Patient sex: M
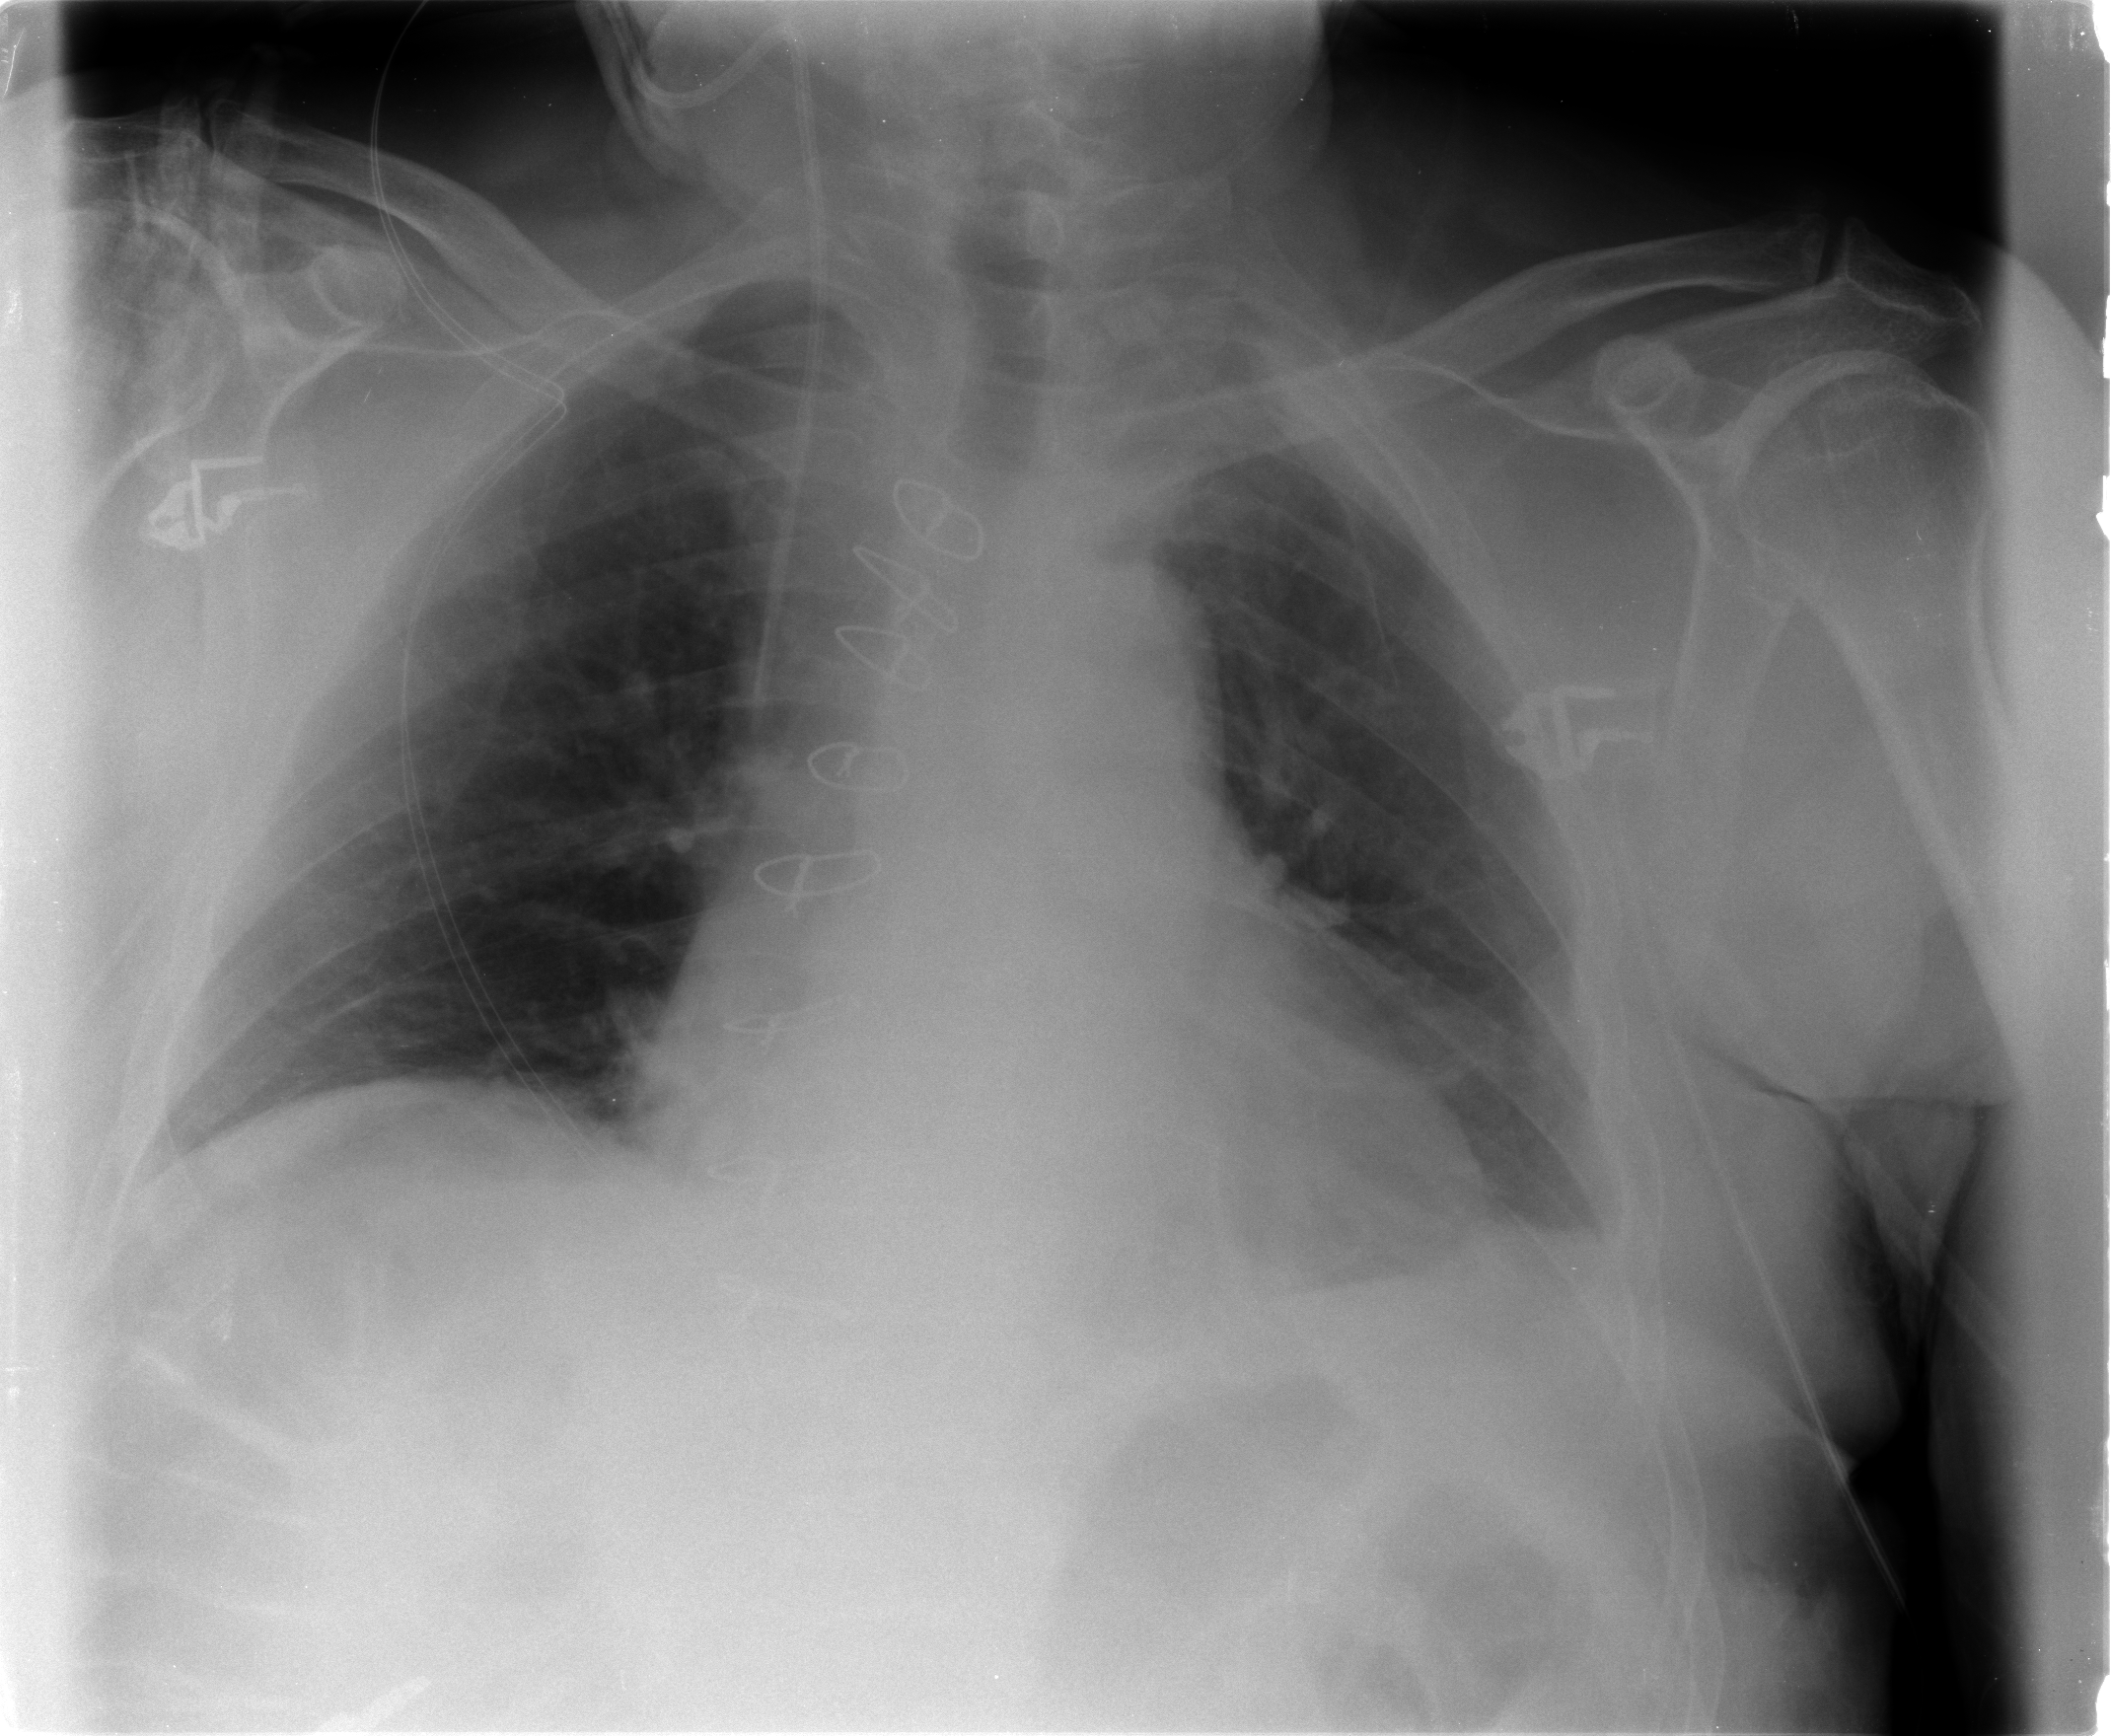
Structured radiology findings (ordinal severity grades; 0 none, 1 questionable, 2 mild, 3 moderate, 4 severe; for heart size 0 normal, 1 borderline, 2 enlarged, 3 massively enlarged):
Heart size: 1
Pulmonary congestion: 2
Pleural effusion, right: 0
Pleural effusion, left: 2
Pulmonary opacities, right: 0
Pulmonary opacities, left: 0
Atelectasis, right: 0
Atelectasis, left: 2